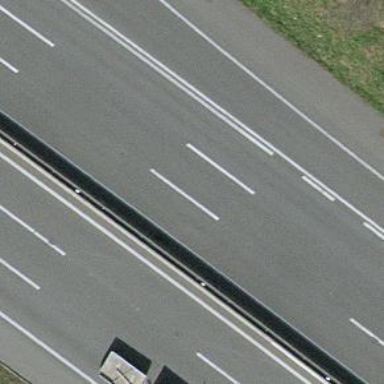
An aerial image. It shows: Motorway junction.